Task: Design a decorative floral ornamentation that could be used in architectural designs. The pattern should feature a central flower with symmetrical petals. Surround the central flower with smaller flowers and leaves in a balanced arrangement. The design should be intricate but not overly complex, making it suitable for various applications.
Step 1667:
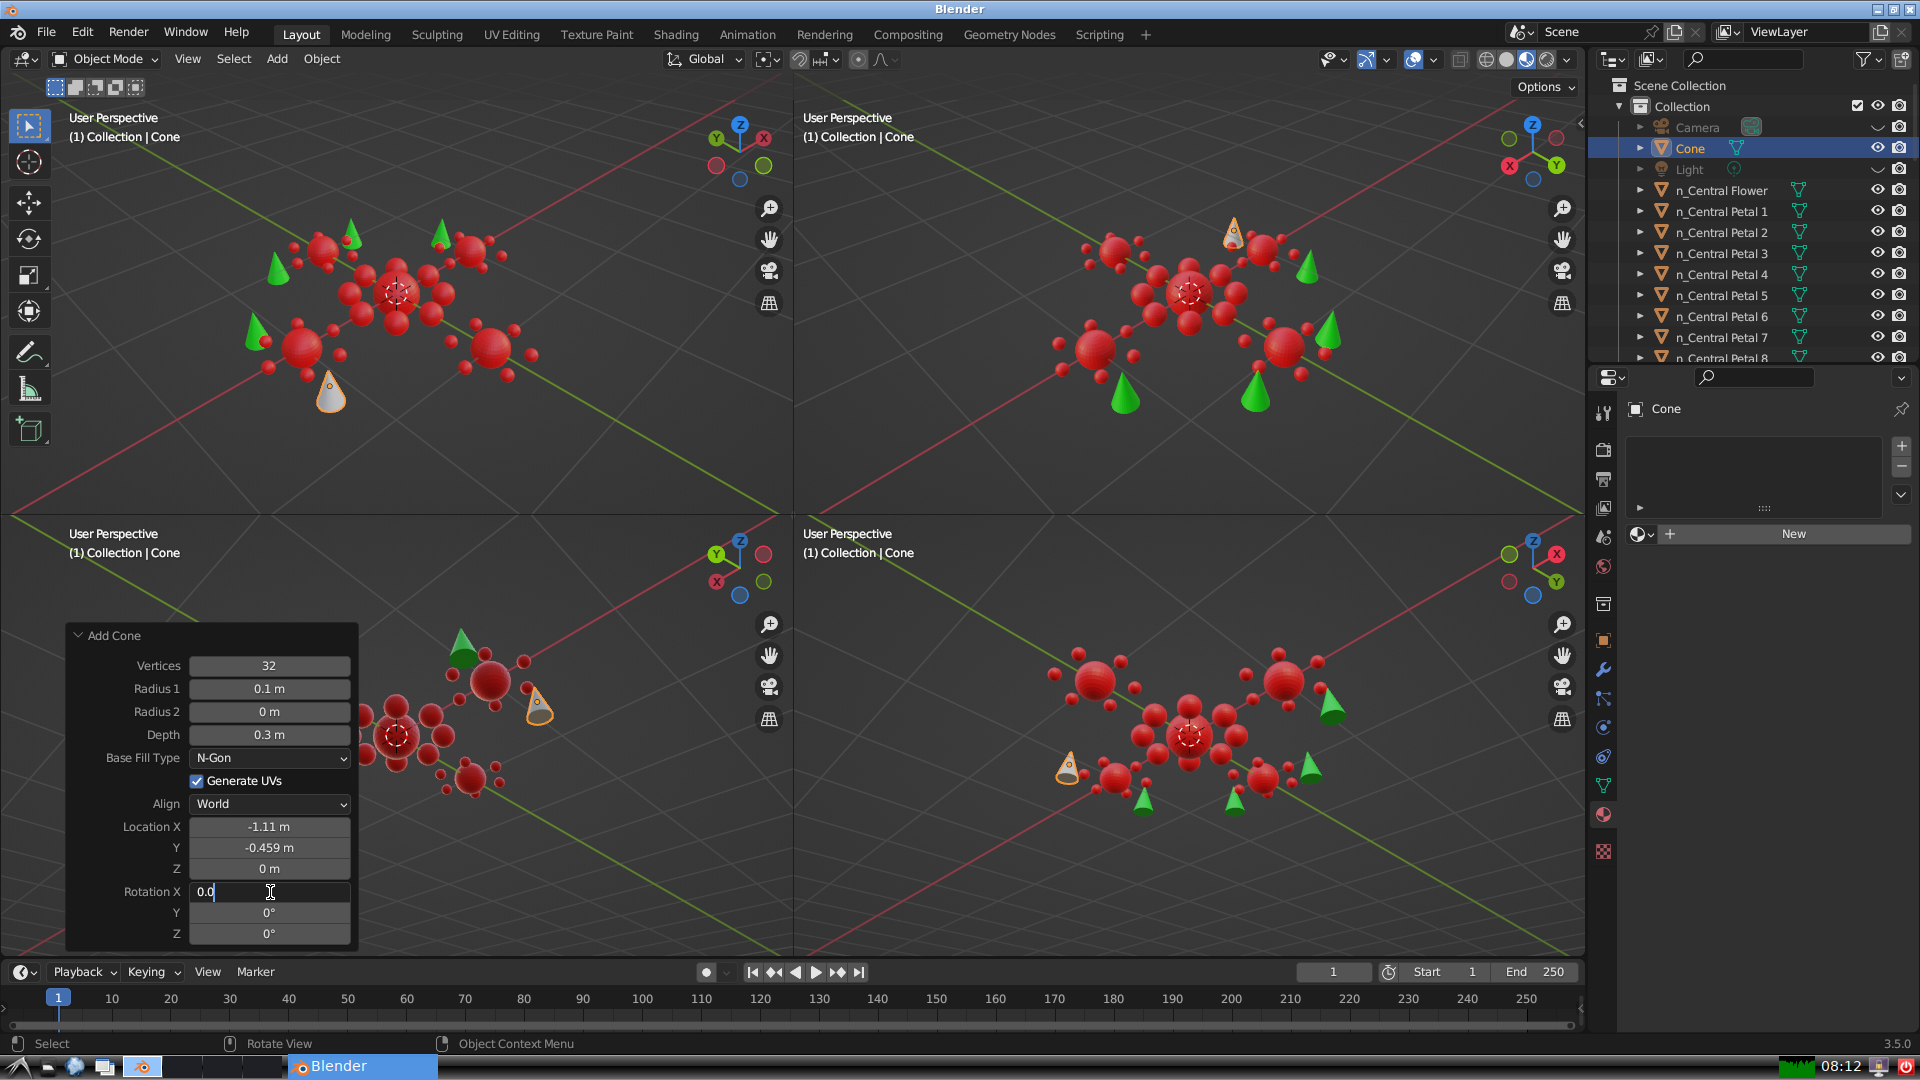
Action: {"key_press": ['Return']}